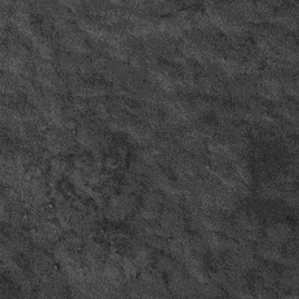
Label: frost